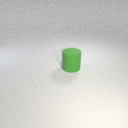
large green rubber cylinder